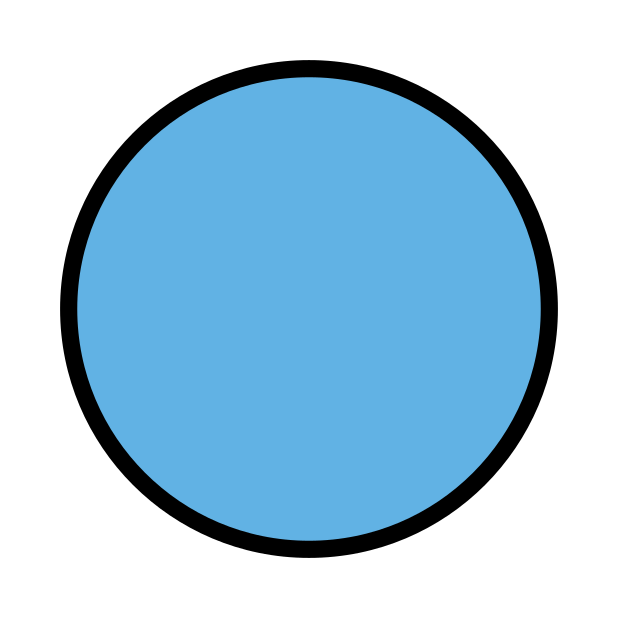
blue circle